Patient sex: M
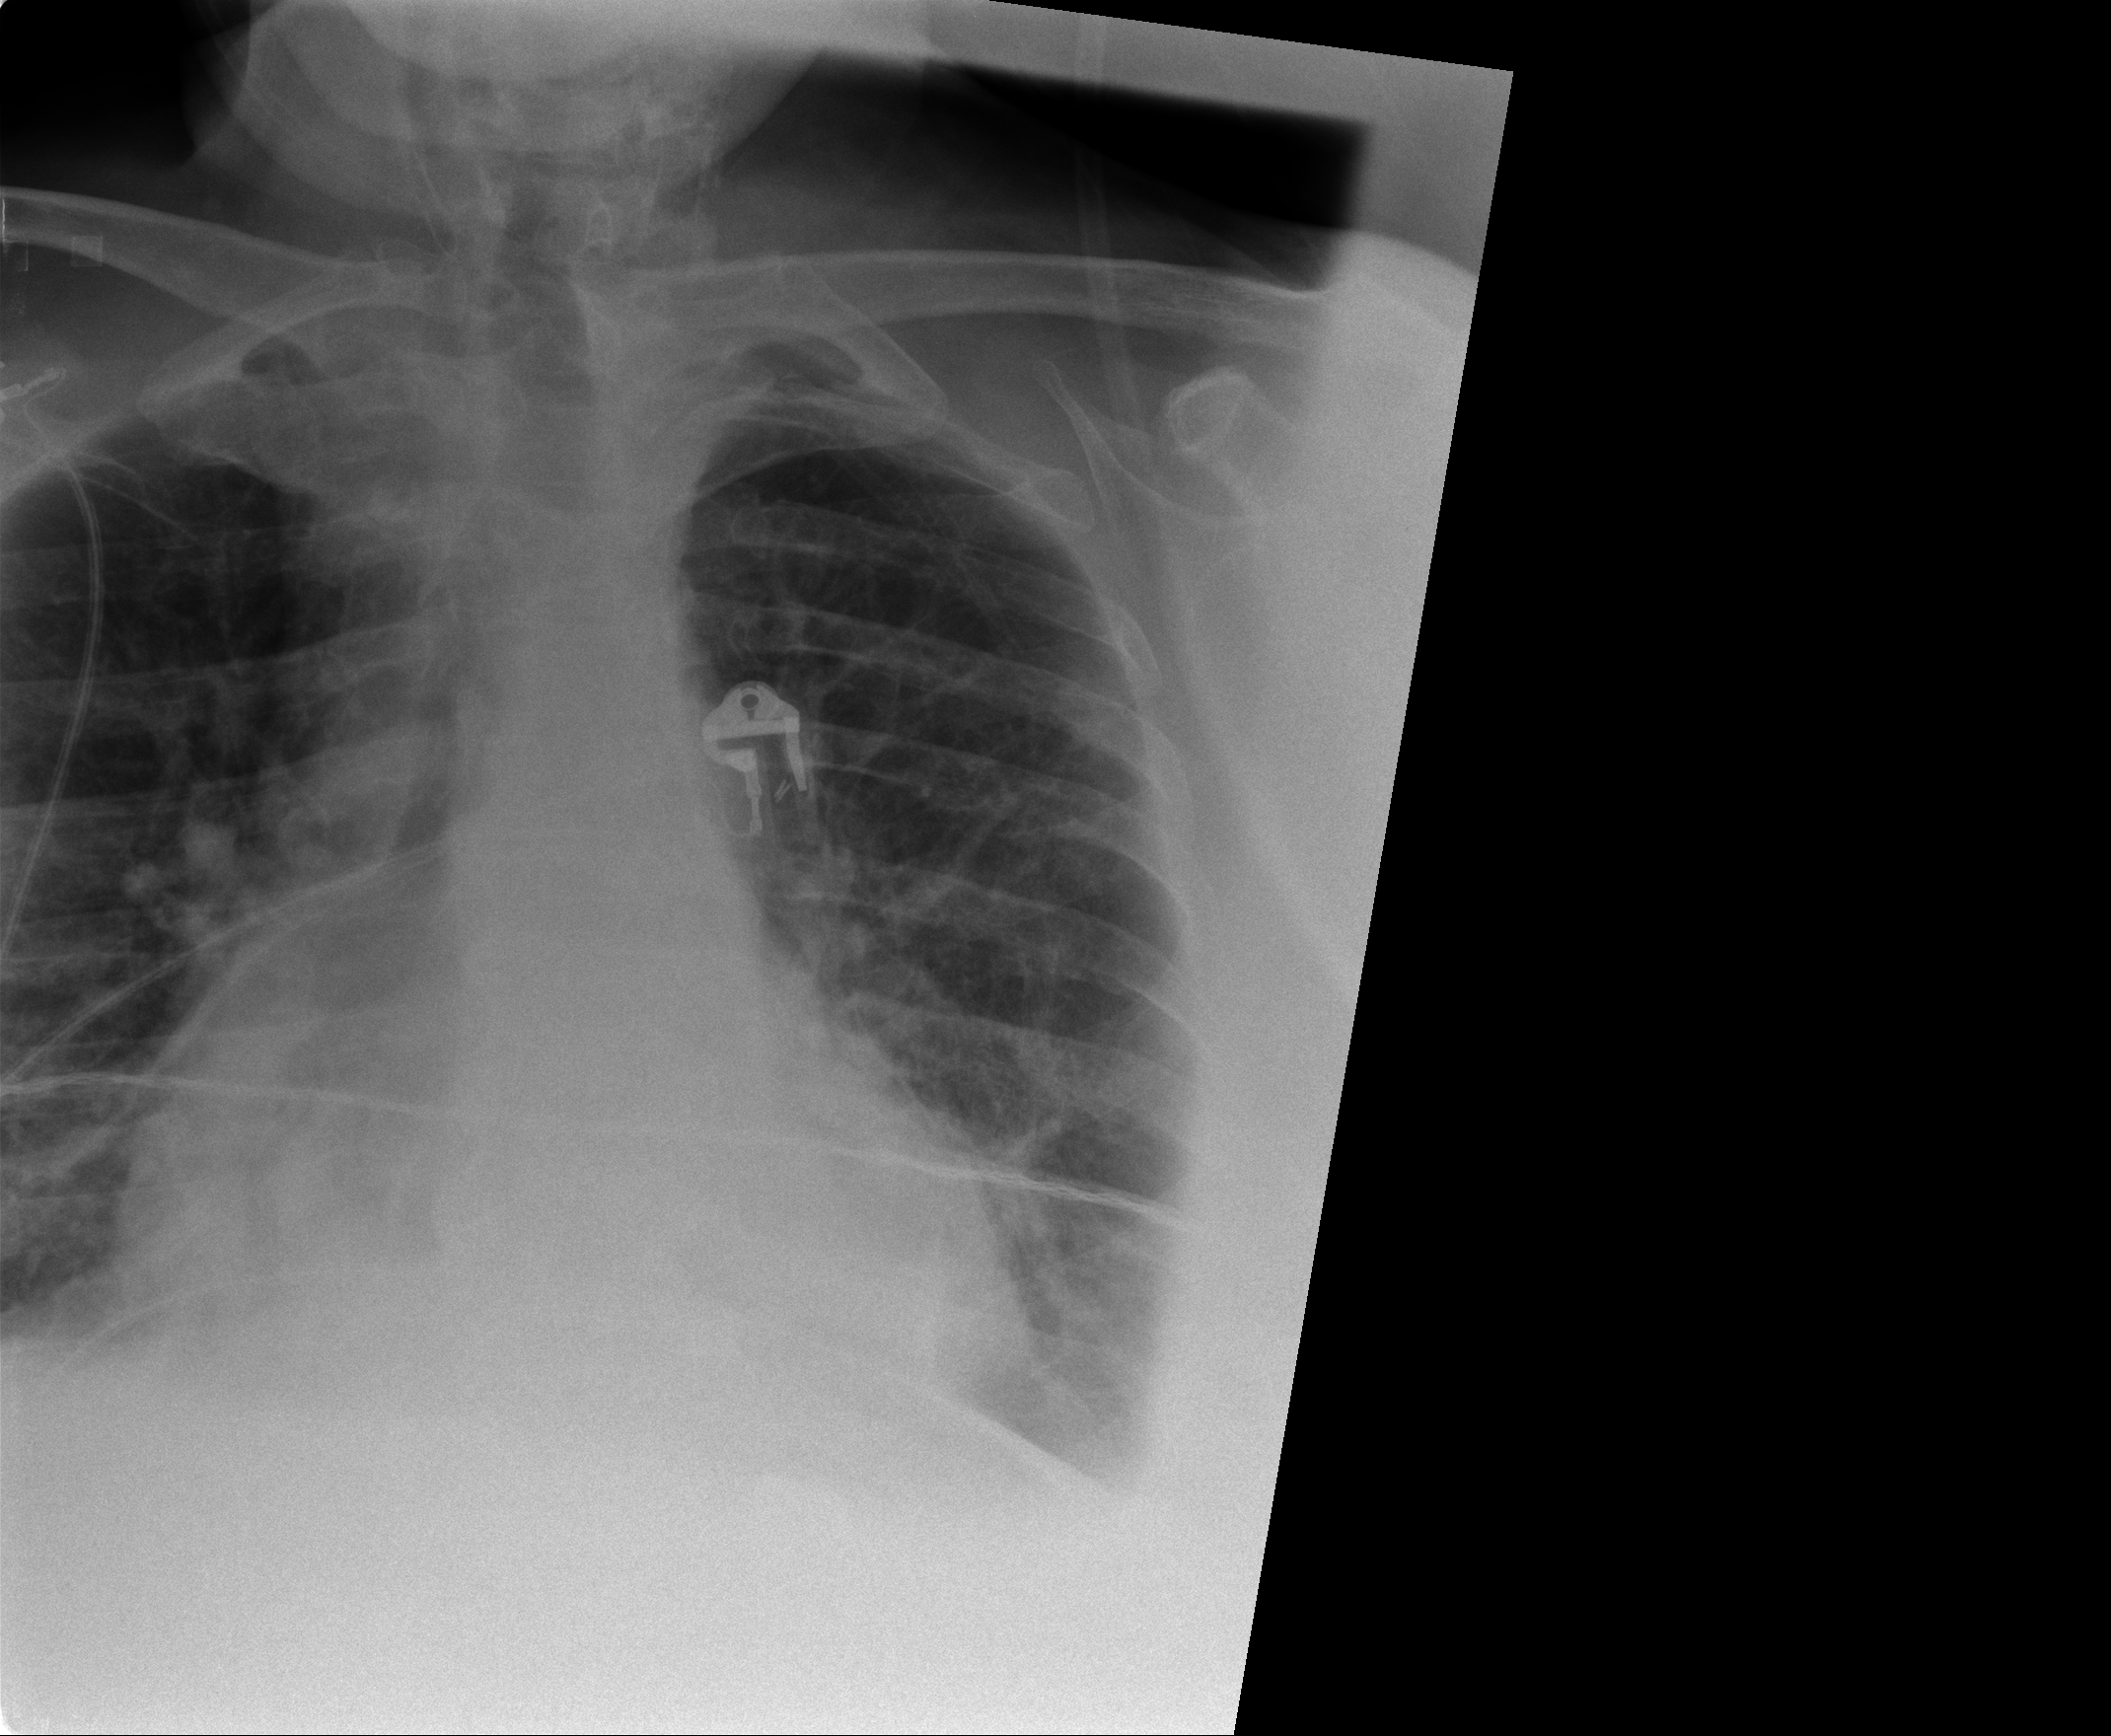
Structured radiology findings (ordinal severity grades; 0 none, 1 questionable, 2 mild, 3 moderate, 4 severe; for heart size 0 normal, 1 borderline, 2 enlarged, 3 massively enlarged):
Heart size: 2
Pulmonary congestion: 1
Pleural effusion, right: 0
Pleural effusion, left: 2
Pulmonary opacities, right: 1
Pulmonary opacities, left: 1
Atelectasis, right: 2
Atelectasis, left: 2